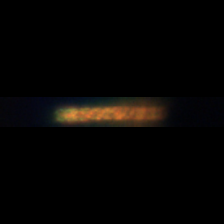
Taxon: Lauderia_Hemiaulus
Group: Diatoms